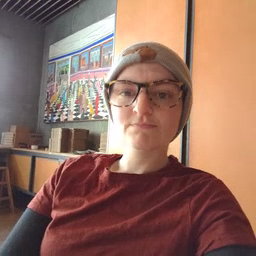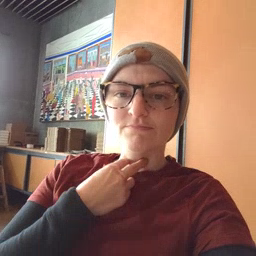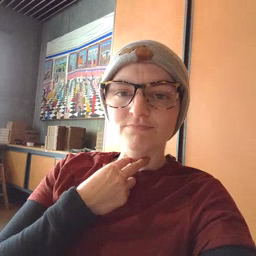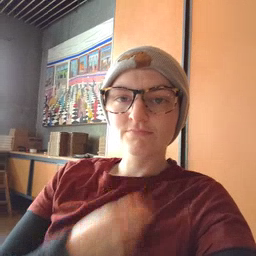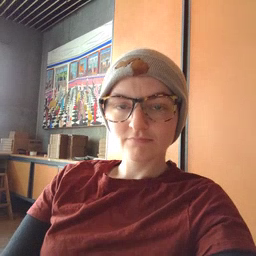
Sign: stuck